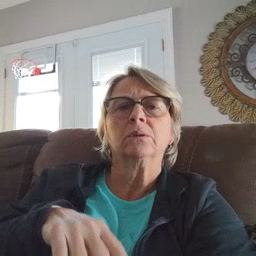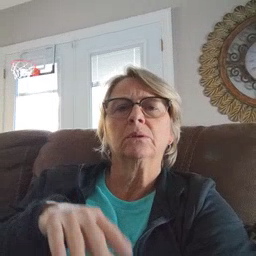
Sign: close